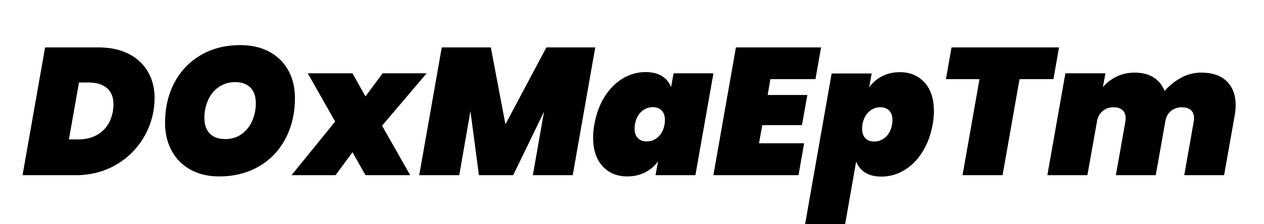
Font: Poppins-BlackItalic